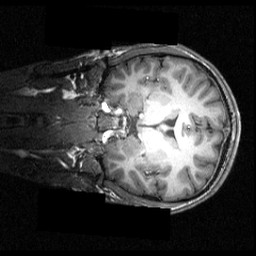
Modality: T1w
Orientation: coronal
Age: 20
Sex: male
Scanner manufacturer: siemens
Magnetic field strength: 3.951 T
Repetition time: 1.5 s
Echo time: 0.00335 s